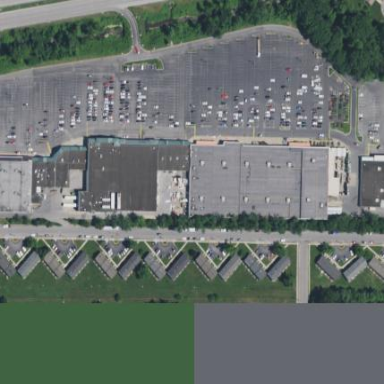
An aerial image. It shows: Retail area.